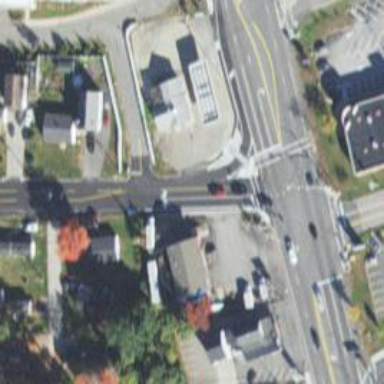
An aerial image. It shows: Footway that serves as traffic island.